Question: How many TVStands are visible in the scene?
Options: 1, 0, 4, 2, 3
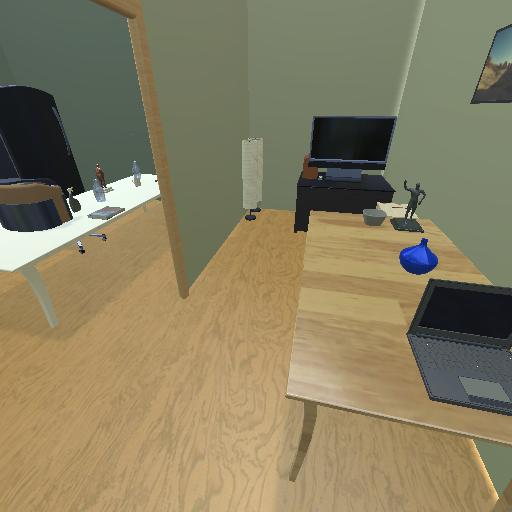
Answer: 1